Question: Count the number of objects in the diagram.
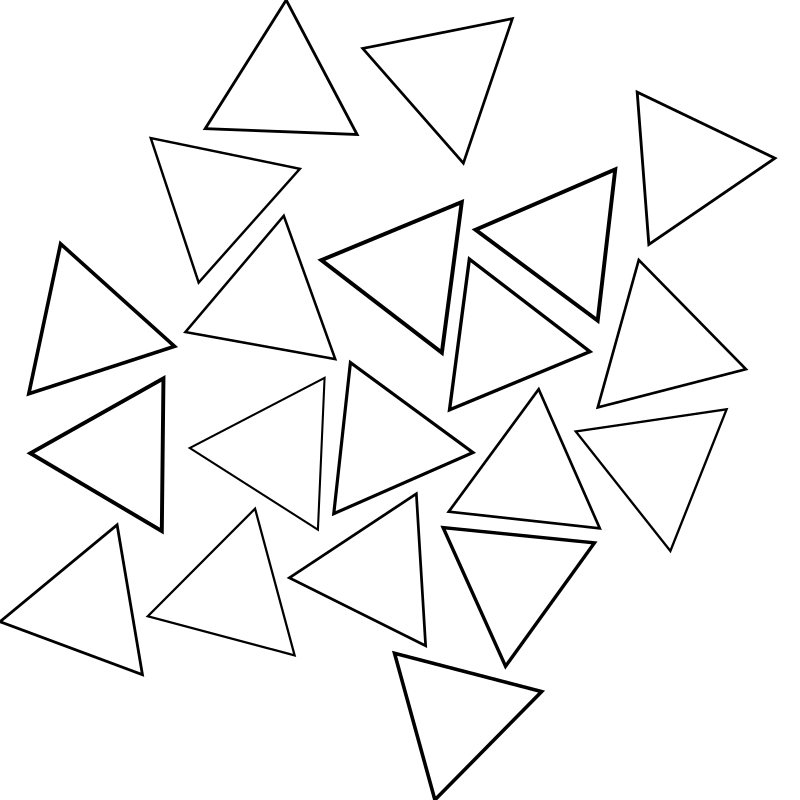
Answer: 20